Question: I'm doing a simple tableview app with swift, in which you open a new view controller programatically after clicking on a table row:
'''
class ViewController: UIViewController, UITableViewDelegate, UITableViewDataSource {
//GLobals
@IBOutlet weak var table: UITableView!
//Table View Data
let cats :[String] = ["Gala","Vito","Odin","Ema"]
override func viewDidLoad() {
super.viewDidLoad()
table.delegate = self
table.dataSource = self
}
// MARK: UITextFieldDelegate Methods
func numberOfSectionsInTableView(tableView: UITableView) -> Int {
return 1
}
func tableView(tableView: UITableView, numberOfRowsInSection section: Int) -> Int {
return cats.count
}
func tableView(tableView: UITableView, cellForRowAtIndexPath indexPath: NSIndexPath) -> UITableViewCell {
let cell = table.dequeueReusableCellWithIdentifier("CustomTextCell", forIndexPath: indexPath) as! UITableViewCell
let row = indexPath.row
cell.textLabel?.text = cats[row]
return cell
}
func tableView(tableView: UITableView, didSelectRowAtIndexPath indexPath: NSIndexPath) {
tableView.deselectRowAtIndexPath(indexPath, animated: true)
let row = indexPath.row
let cat : String = cats[row];
println(cat)
//Save cat for detail view
var defaults = NSUserDefaults.standardUserDefaults()
defaults.setObject(cat, forKey: "cat")
defaults.synchronize()
let detail:Detail = Detail();
self.presentViewController(detail, animated: true, completion: nil);
}
}
'''
The code in the detail view is the following:
'''
class Detail: UIViewController {
override func viewDidLoad() {
super.viewDidLoad()
self.view.backgroundColor = UIColor.whiteColor()
let defeaults = NSUserDefaults.standardUserDefaults()
let cat = defeaults.stringForKey("cat")
var label = UILabel(frame: CGRectMake(0, 0, 200, 21))
label.center = CGPointMake(160, 284)
label.textAlignment = NSTextAlignment.Center
label.text = cat
self.view.addSubview(label)
}
override func touchesBegan(touches: Set<NSObject>, withEvent event: UIEvent) {
let home:ViewController = ViewController()
self.presentViewController(home, animated: true, completion: nil)
}
'''
However when the app goes back to ViewController I'm having "unexpectedly found nil while unwrapping an Optional value
"

I have try some of the other answers to this problem including, warping with if == nil some of the values, but I still can't find what is the problem.
I'm assuming the UIViewController is not loading the UITableViewDelegate and UITableViewDataSource again, but I don't understand why... and how would you load them from another view anyway?
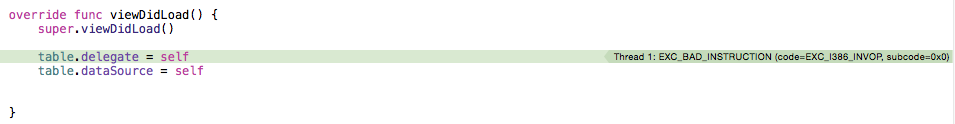
Answer: Instead of
'''
override func touchesBegan(touches: Set<NSObject>, withEvent event: UIEvent) {
let home:ViewController = ViewController()
self.presentViewController(home, animated: true, completion: nil)
}
'''
you should probably do
'''
override func touchesBegan(touches: Set<NSObject>, withEvent event: UIEvent) {
self.dismissViewControllerAnimated(true, completion: nil)
}
'''
Otherwise you create a new instance of the 'ViewController' for which the 'tableView' is not set, therefore 'nil', therefore crash.